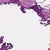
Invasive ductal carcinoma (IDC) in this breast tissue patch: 0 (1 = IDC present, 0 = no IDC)